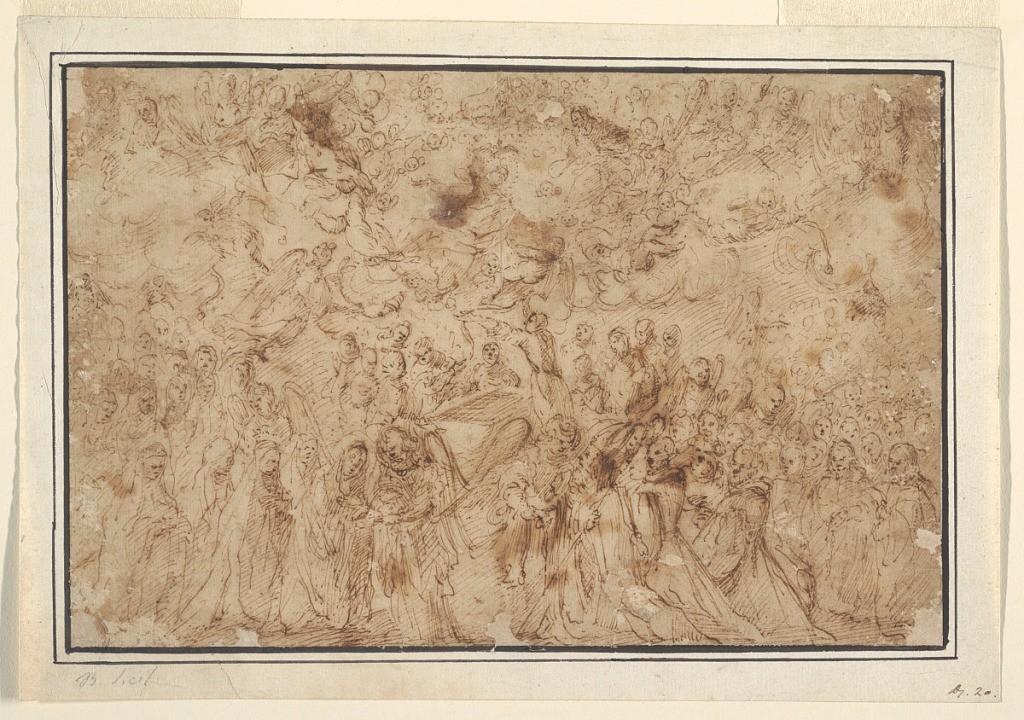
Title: Ascension of the Virgin
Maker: Giovanni Bernardino Azzolino, Italian, 1572 - 1645
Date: early 17th century
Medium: Pen and brown ink on paper, lined
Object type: Drawing
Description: Depiction of the Assumption of the Virgin. The female figure of the Virgin Mary stands at the bottom center while being greeting by an angel. To the left of her is a trail of figures and to the right of her a crowd of angels (?).  Above the Virgin at center is St. Thomas holding up the girdle given by Mary.  Throughout the top of the drawing are angels flying above them all. Framing lines.